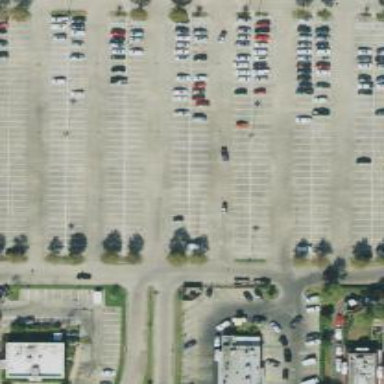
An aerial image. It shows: Parking space is available.